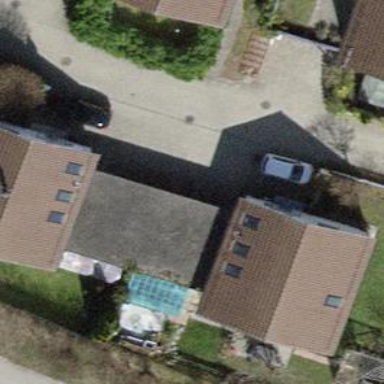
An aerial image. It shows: Garage.